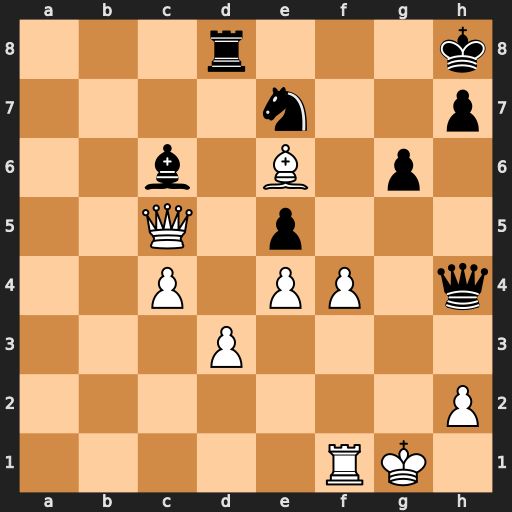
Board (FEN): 3r3k/4n2p/2b1B1p1/2Q1p3/2P1PP1q/3P4/7P/5RK1
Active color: w
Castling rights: -
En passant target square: -
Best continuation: Qxe5+ Qf6 Qxf6#